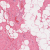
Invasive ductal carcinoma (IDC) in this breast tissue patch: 0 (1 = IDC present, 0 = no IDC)